【题型】选择题　【知识点】解析几何　【难度】medium
已知点 $P(x,y)$ 在直线 $x-2y+8=0$ 上，则 $\sqrt{x^2+y^2-4x+4}+\sqrt{x^2+y^2+4x+4}$ 的最小值为（  ）
A. $4$ \quad B. $6$ \quad C. $8$ \quad D. $10$
【解答】
\noindent \textbf{【答案】C}
\noindent \textbf{【详解】} 因为 $\sqrt{x^2 + y^2 - 4x + 4} + \sqrt{x^2 + y^2 + 4x + 4} = \sqrt{(x-2)^2 + y^2} + \sqrt{(x+2)^2 + y^2}$，
\noindent 设 $A(2,0)$，$B(-2,0)$，
\noindent 则 $\sqrt{x^2 + y^2 - 4x + 4} + \sqrt{x^2 + y^2 + 4x + 4}$ 表示点 $P(x,y)$ 到点 $A(2,0),B(-2,0)$ 的距离之和，
\noindent 设点 $A(2,0)$ 关于直线 $x-2y+8=0$ 的对称点为 $A'(m,n)$，又直线斜率为 $\dfrac{1}{2}$，
\noindent 则
\[
\begin{cases}
\dfrac{m+2}{2} - 2 \times \dfrac{n}{2} + 8 = 0 \\
\dfrac{n}{m-2} \times \dfrac{1}{2} = -1
\end{cases}
\]
，解得
\[
\begin{cases}
m = -2 \\
n = 8
\end{cases}
\]
，则 $A'(-2,8)$，
\noindent 因为点 $P(x,y)$ 在直线 $x-2y+8=0$ 上，

\noindent 所以 $|PA| + |PB| = |PA'| + |PB| \geq |A'B| = \sqrt{(-2+2)^2 + (8-0)^2} = 8$，
\noindent 当 $P$ 为 $A'B$ 与直线 $x-2y+8=0$ 的交点时，等号成立，
\noindent 所以 $\sqrt{x^2 + y^2 - 4x + 4} + \sqrt{x^2 + y^2 + 4x + 4}$ 的最小值为 $8$.
\noindent 故选：C.
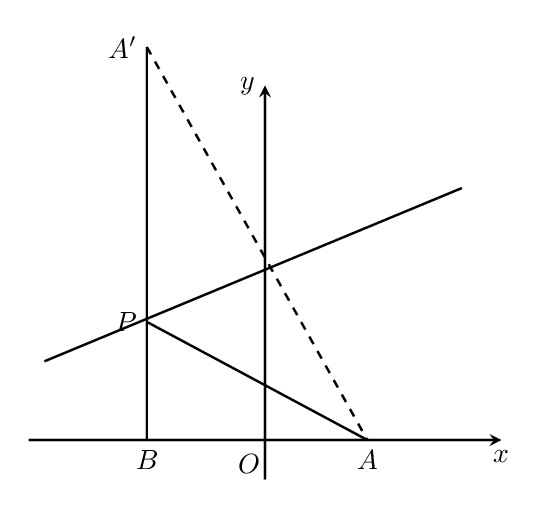